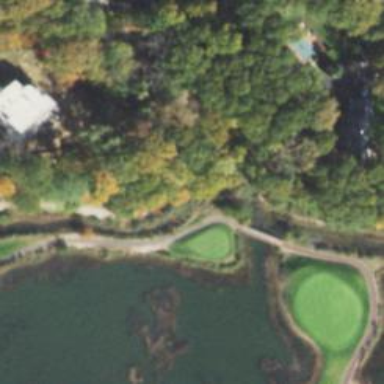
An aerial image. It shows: Path for golf carts.